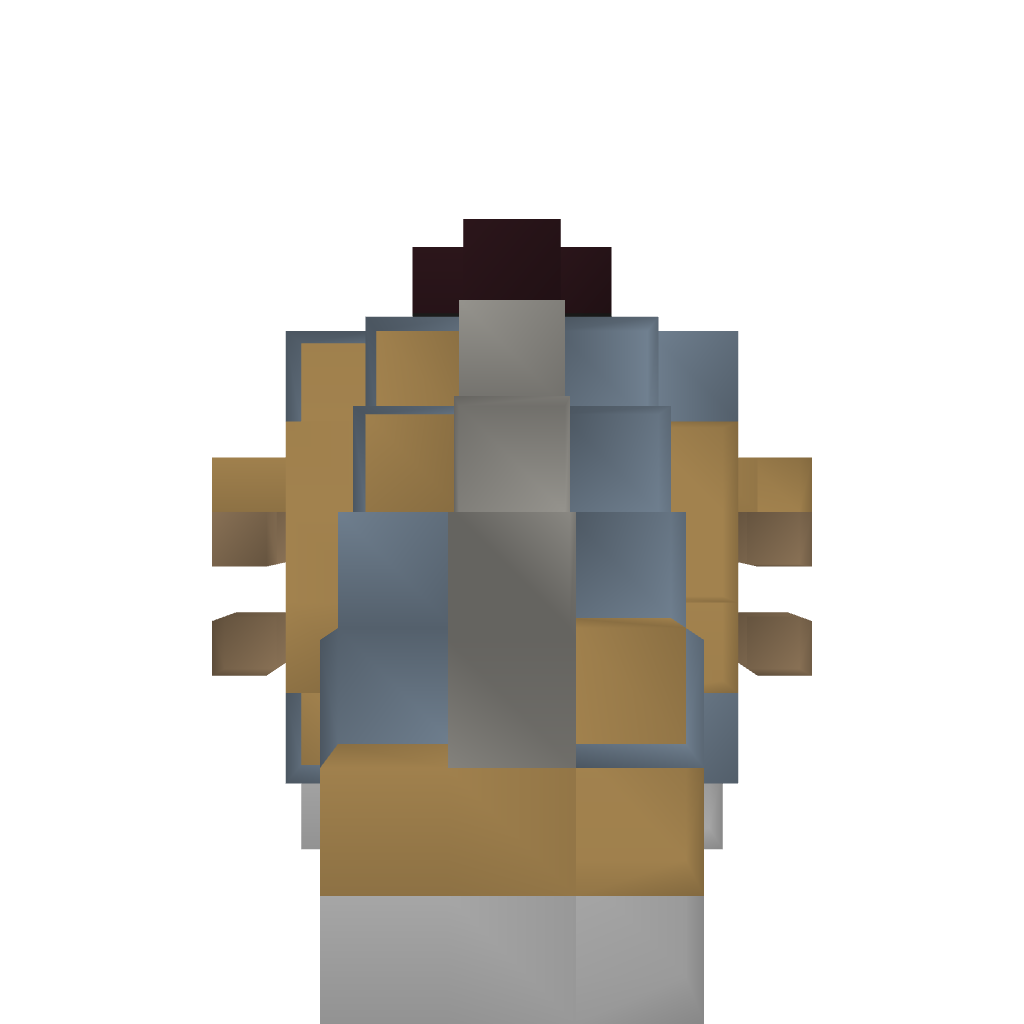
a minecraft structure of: Clone Gunship